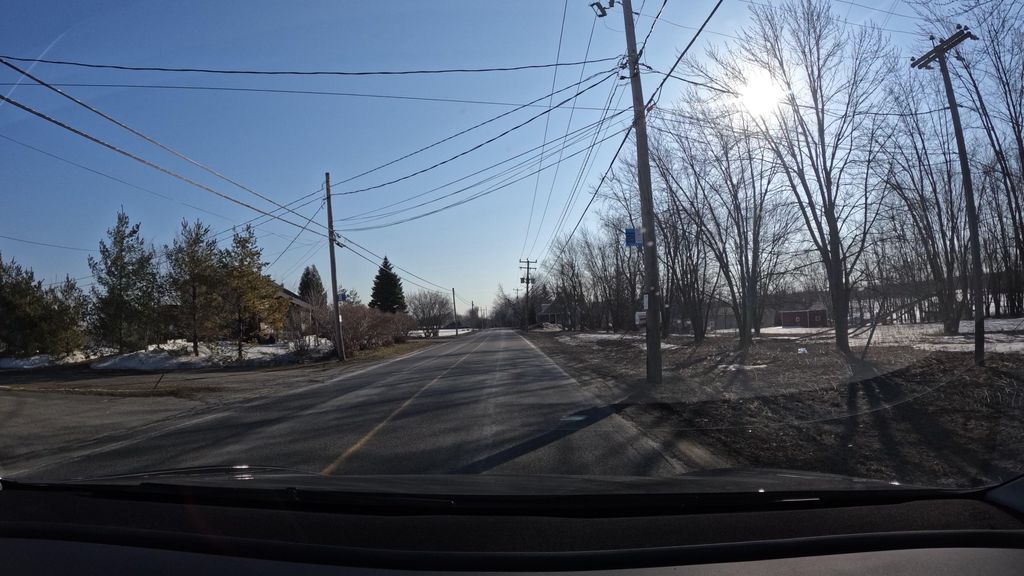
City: montreal